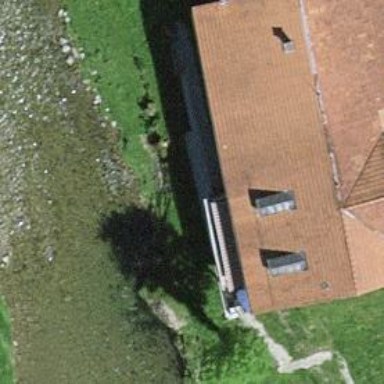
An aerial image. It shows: Restaurant.